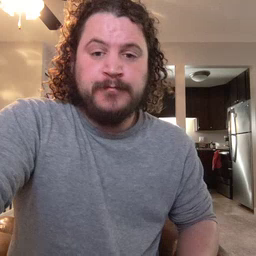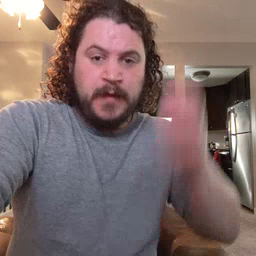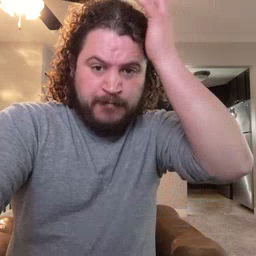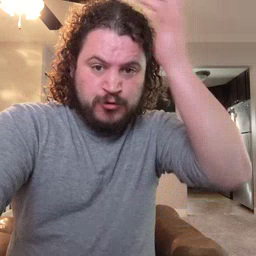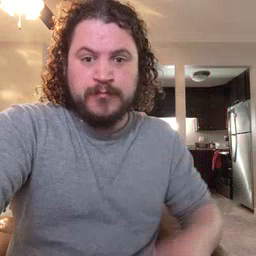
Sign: garbage